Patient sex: M
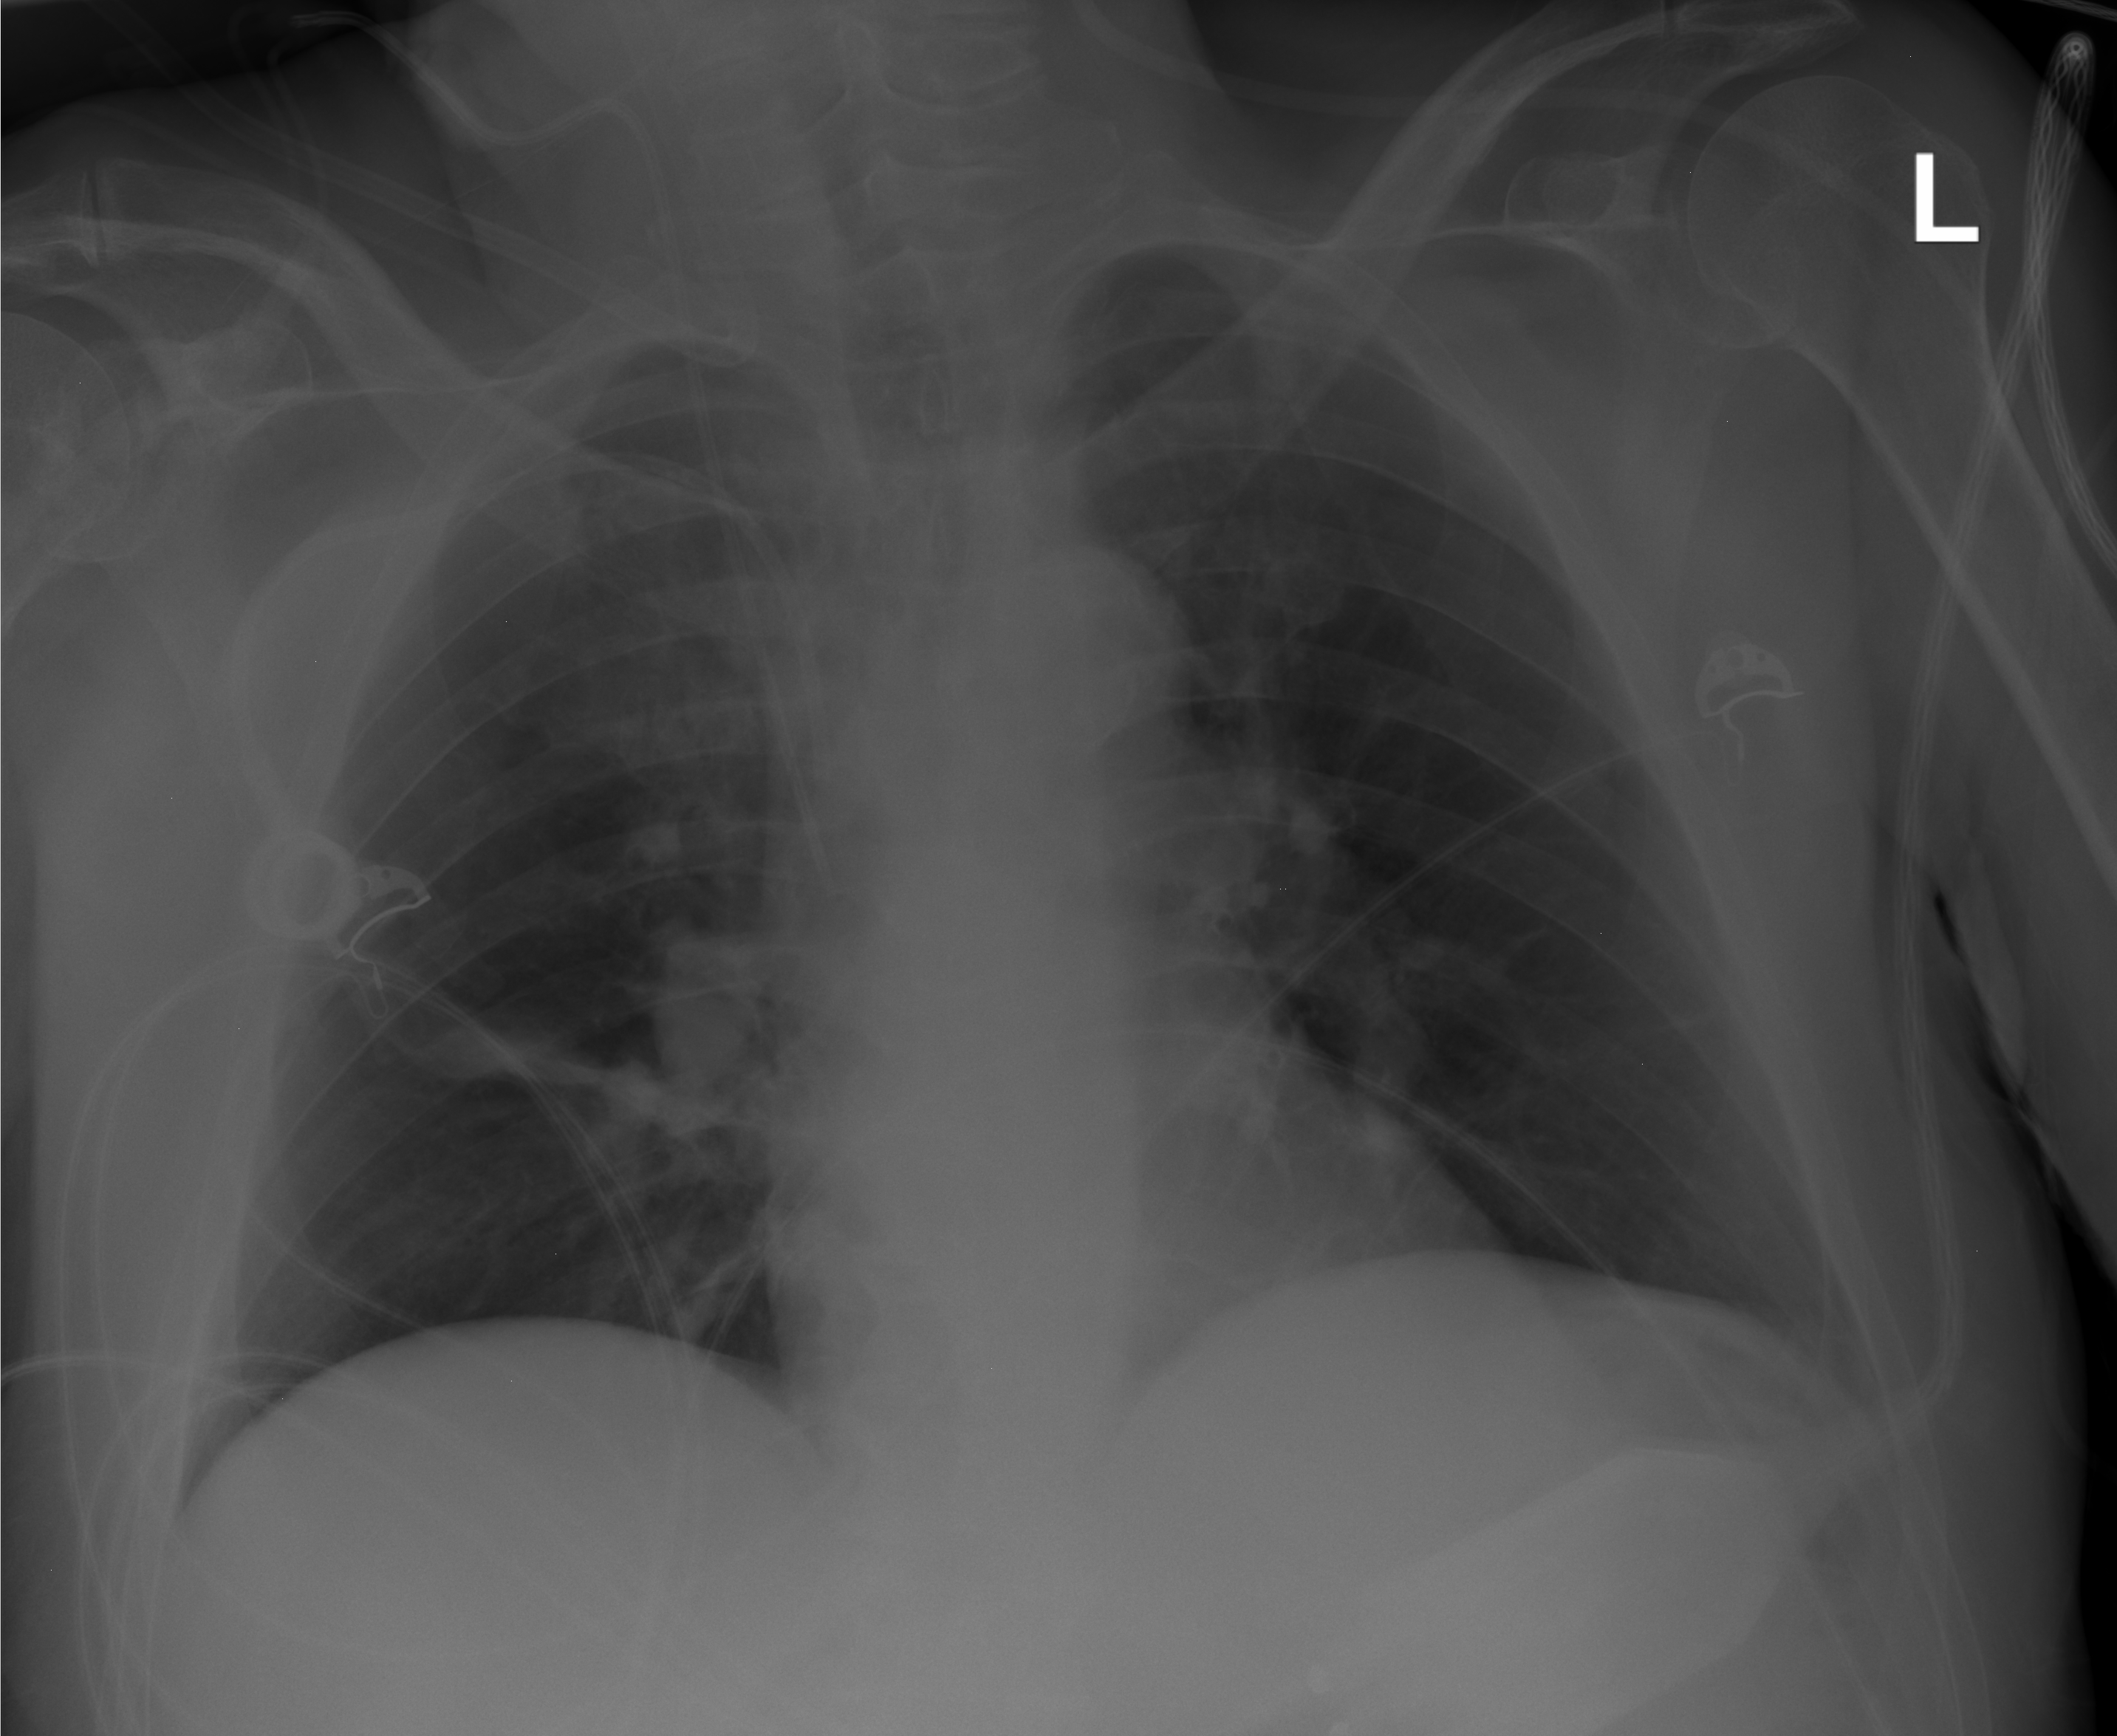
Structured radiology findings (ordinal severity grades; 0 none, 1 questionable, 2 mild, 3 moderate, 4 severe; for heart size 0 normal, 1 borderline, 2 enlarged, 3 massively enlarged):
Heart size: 0
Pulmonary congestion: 0
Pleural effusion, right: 0
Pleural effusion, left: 0
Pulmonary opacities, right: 0
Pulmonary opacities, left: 0
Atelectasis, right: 2
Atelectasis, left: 0